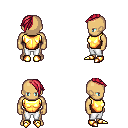
a pixel art fantasy rpg character, male body template, human, tanned skin, gold chest armor, white pants, ruby red long mohawk hairstyle, gold boots, four views (front, back, left, right), 2x2 character sprite sheet, small pixel art, hard edges, no anti-aliasing